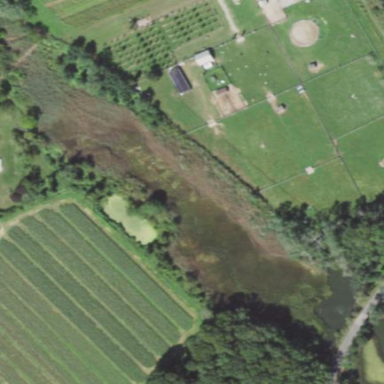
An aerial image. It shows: Beautiful wet meadow natural wetland.